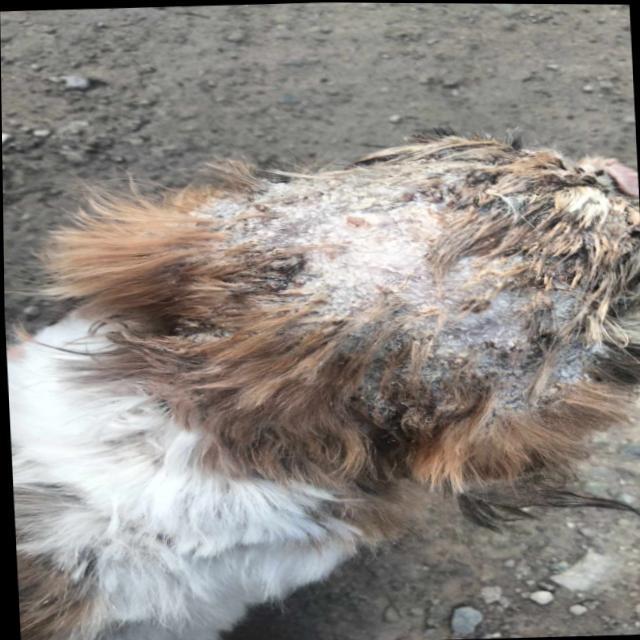
Canine demodicosis (Demodex mange) — caused by Demodex canis mites. Presents with alopecia, follicular papules, pustules, and comedones. Often localized on face and forelimbs.